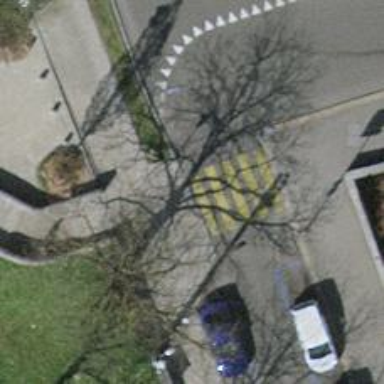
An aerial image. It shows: Kerb barrier.